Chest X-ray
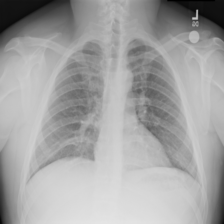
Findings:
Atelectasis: negative
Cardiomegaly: negative
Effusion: negative
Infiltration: positive
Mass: negative
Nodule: negative
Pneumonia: negative
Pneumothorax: negative
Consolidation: negative
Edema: negative
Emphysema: negative
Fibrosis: negative
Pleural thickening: negative
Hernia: negative